Field crop: maize
Growth stage: 2
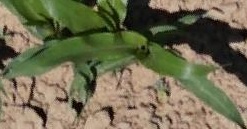
Species: maize